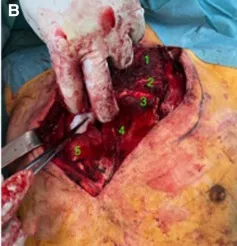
(B) En-bloc resection of the manubrium sterni; upper part of the corpus sterni; first, second, and third bilateral parasternal ribs; and the medial clavicles, whose stumps were fixed on the first ribs. 1. Manubrium sterni tumor; 2. Second left rib; 3. Third left rib; 4. Mediastinal fat; 5. Right lung.
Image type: medical_photograph (other_medical_photograph)